Question: I am following a tutorial within the IOS 6 Cookbook Fourth Edition on how to hide the keyboard when a user clicks Done. Unfortunately I am getting a warning that I do not understand b/c I'm a java guy pretending to understand this Objective C stuff. I took a screenshot of exactly what I am looking at so that everyone can see exactly where the warning is. Thanks.

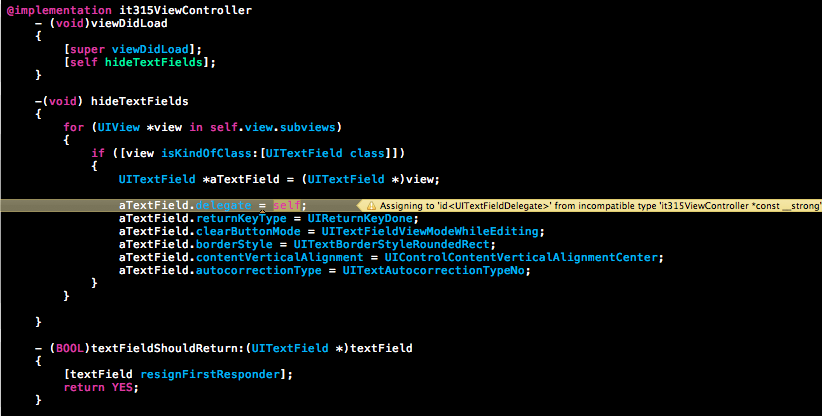
Answer: in the .h file declare this class to implement the protocol by using
'''
@interface IT315ViewController : UIViewController <UITextFieldDelegate>
'''